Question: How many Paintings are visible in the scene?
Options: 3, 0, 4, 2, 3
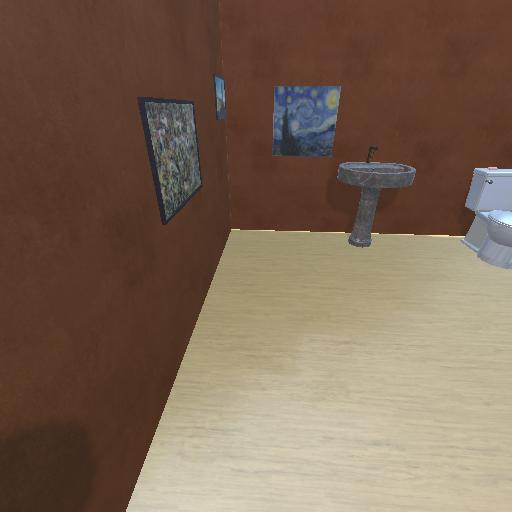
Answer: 3